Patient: sex F, age 72
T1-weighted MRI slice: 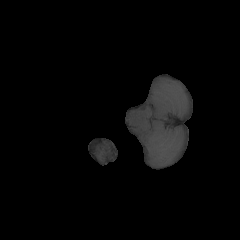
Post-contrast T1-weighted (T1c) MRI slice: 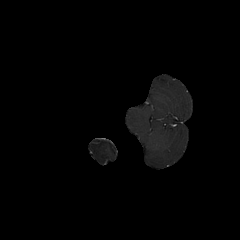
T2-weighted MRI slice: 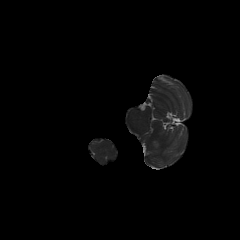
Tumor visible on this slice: no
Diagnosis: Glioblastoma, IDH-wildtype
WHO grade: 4